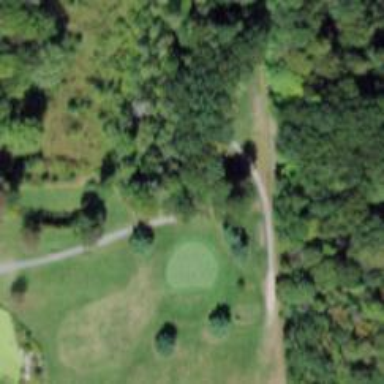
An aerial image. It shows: Path for both road and golf.